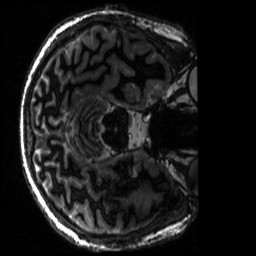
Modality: MP2RAGE
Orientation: axial
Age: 29
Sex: male
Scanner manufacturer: siemens
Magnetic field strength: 6.98 T
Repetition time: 6 s
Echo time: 0.00283 s